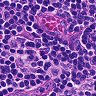
Metastatic tissue present: no